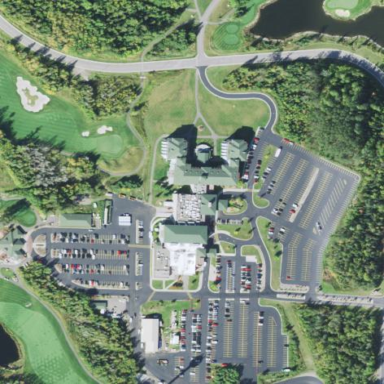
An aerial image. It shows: Casino building.